Field crop: maize
Growth stage: 2
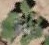
Species: chenopodium